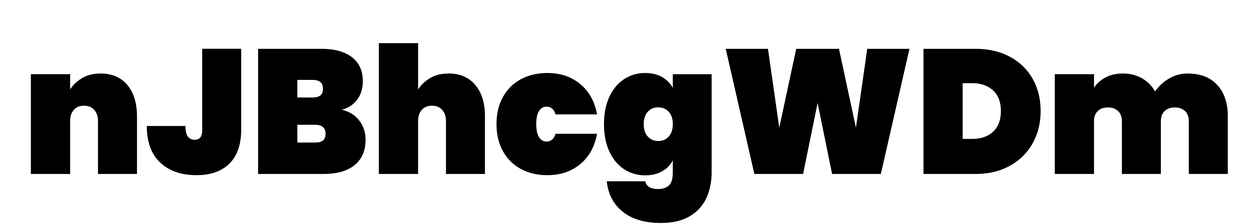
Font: Poppins-Black